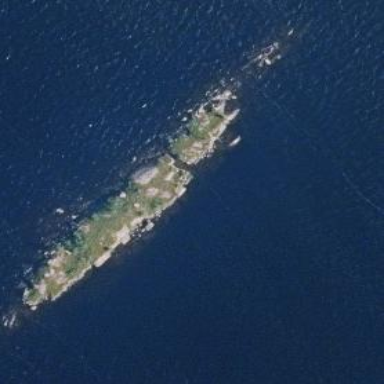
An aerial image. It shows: Islet.